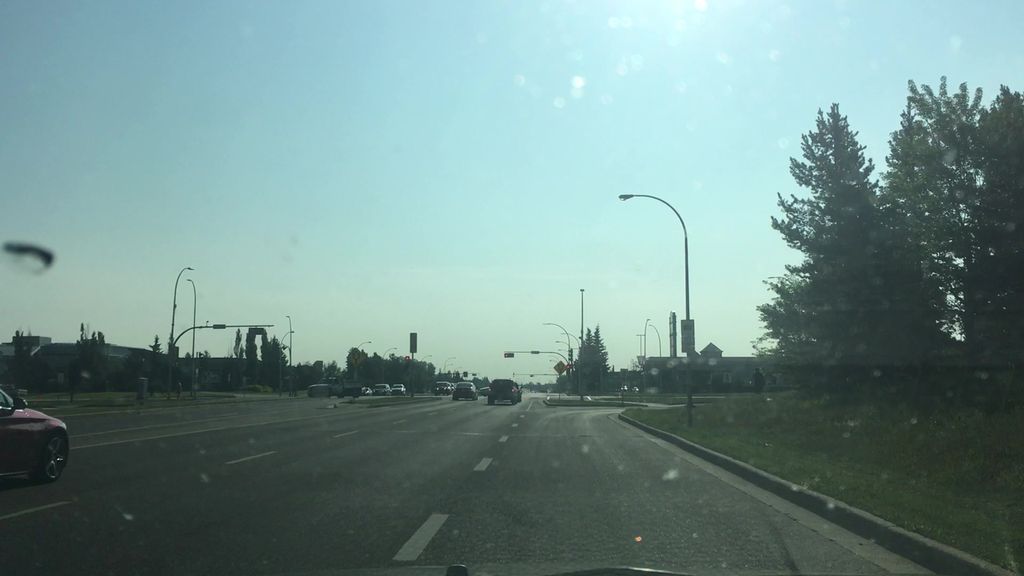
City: edmonton